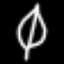
Label: leaf